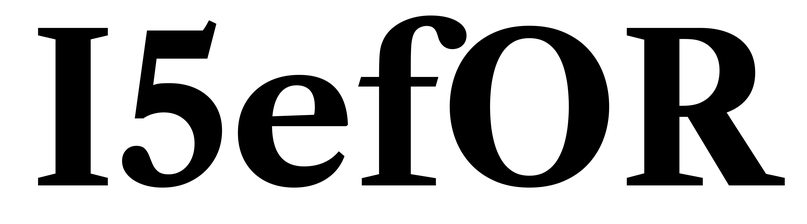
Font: LibreCaslonText_Bold